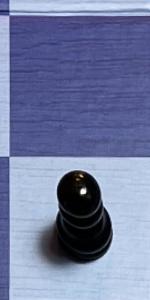
Label: Pawn_Black